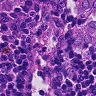
Metastatic tissue present: yes